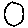
Label: circle